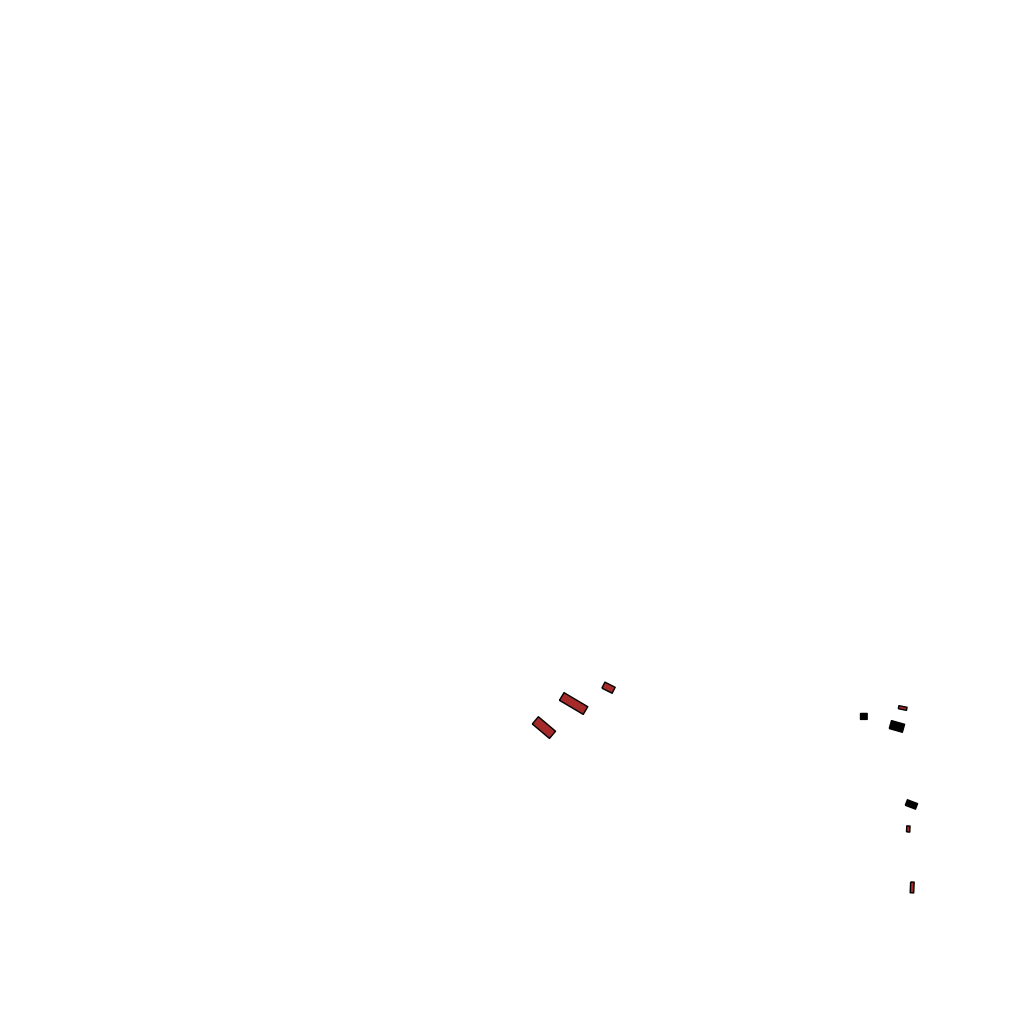
Tags: overhead vector_map, recreation, residential, special, individual_rise, density_3, Building, Facility, 1.0 km²